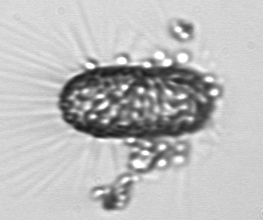
Label: Corethron_hystrix